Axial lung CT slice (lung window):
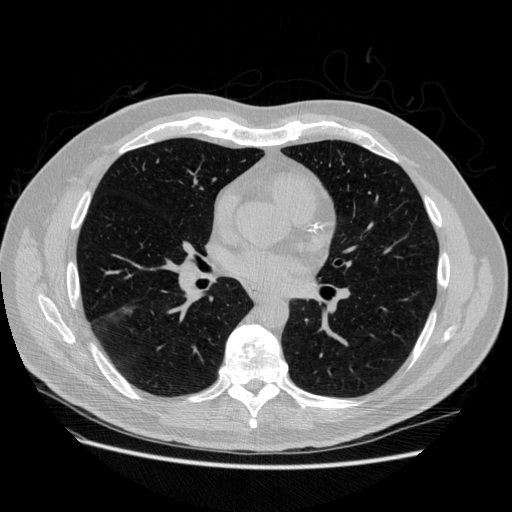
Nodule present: no